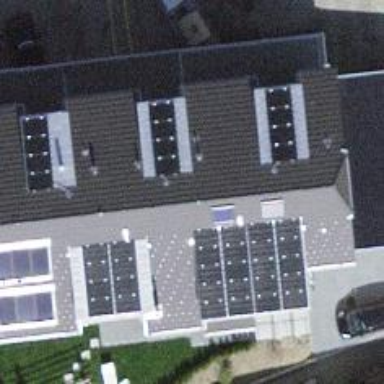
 consisting of solar photovoltaic panels."